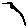
Label: hexagon